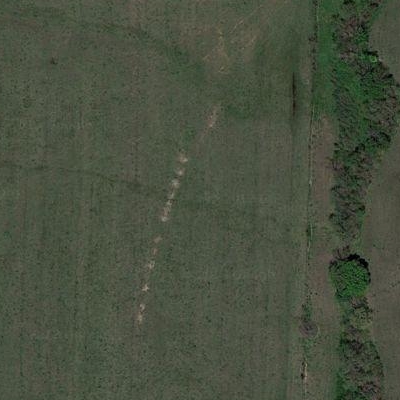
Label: Grass